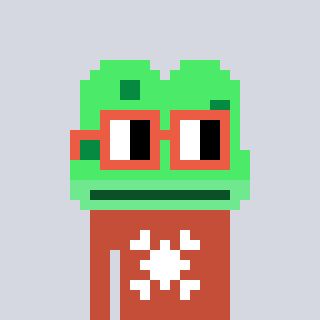
a pixel art character with square orange glasses, a frog-shaped head and a rust-colored body on a cool background